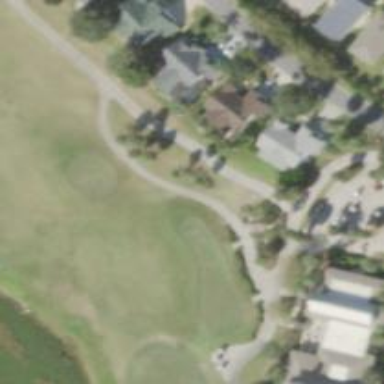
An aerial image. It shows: Path for golf carts.